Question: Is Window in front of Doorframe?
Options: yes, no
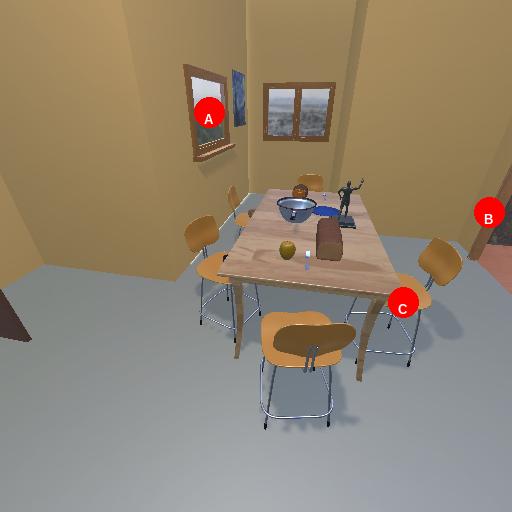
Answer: yes